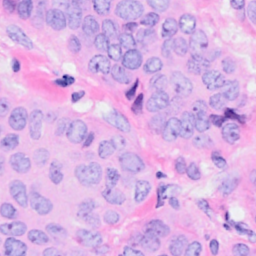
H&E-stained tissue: Breast